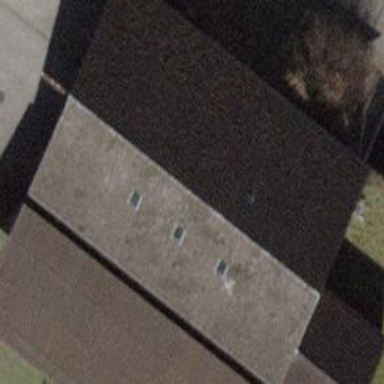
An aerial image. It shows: Building used for recycling.